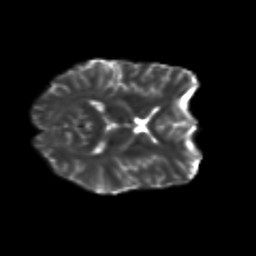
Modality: T2w
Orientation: axial
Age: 28
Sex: female
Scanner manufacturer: siemens
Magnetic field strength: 3 T
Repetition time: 3.5 s
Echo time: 0.113 s